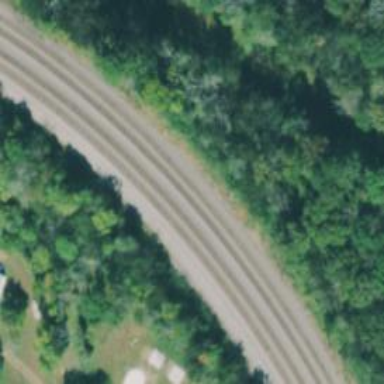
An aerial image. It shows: Railway track.